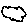
Label: cloud